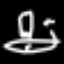
Label: fork